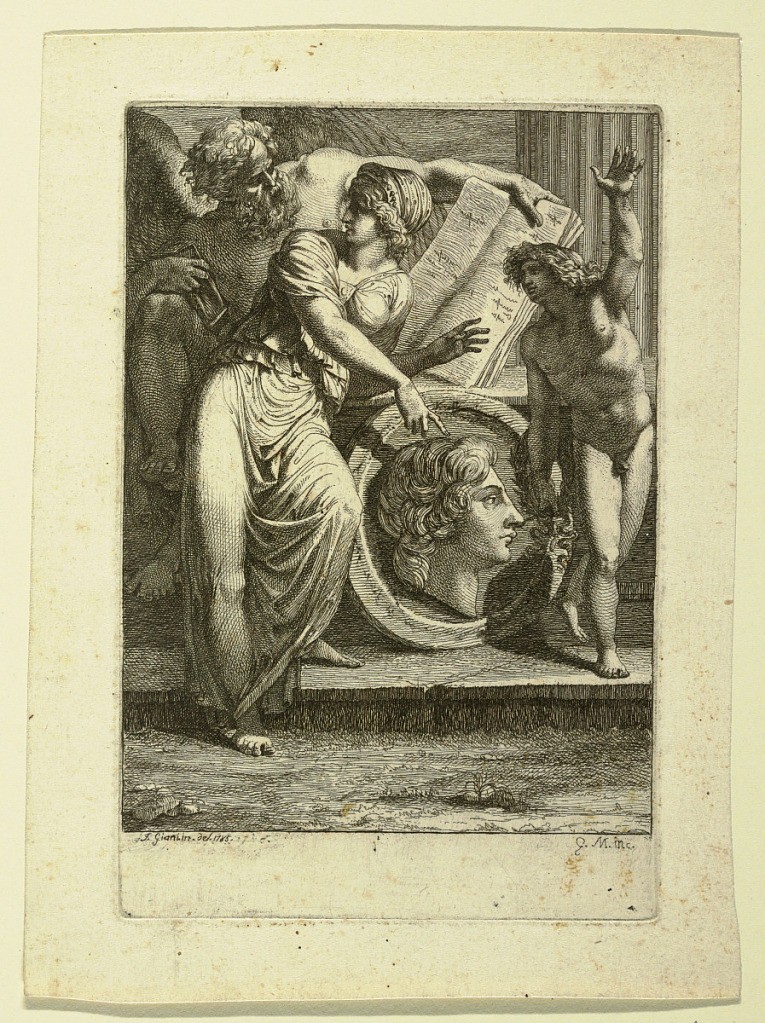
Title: Frontispiece or dedicatory page
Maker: Felice Giani, Italian, 1758–1823
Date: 1785
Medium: Etching on paperaper
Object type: Print
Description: Vertical composition of a woman in classical attire, pointing to a medallion with the head of a man, while looking over her shoulder at Cronus on the left. Cronus holds an hour glass and a book. A youth stands at the right with his left arm stretch upward and holding a laurel wreath in his right hand. The bottom margin reads 'F. Giani. in. del. 1785" over an erased signature with the same date: "G. M. inc."